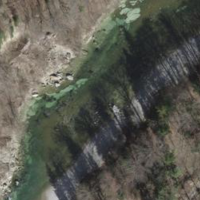
EUNIS habitat code: 15
Species observed at this site:
Fagus sylvatica